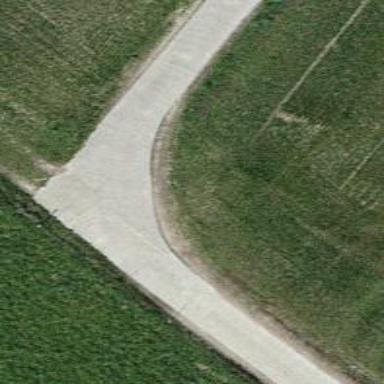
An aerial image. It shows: Asphalt track with grade1 quality.